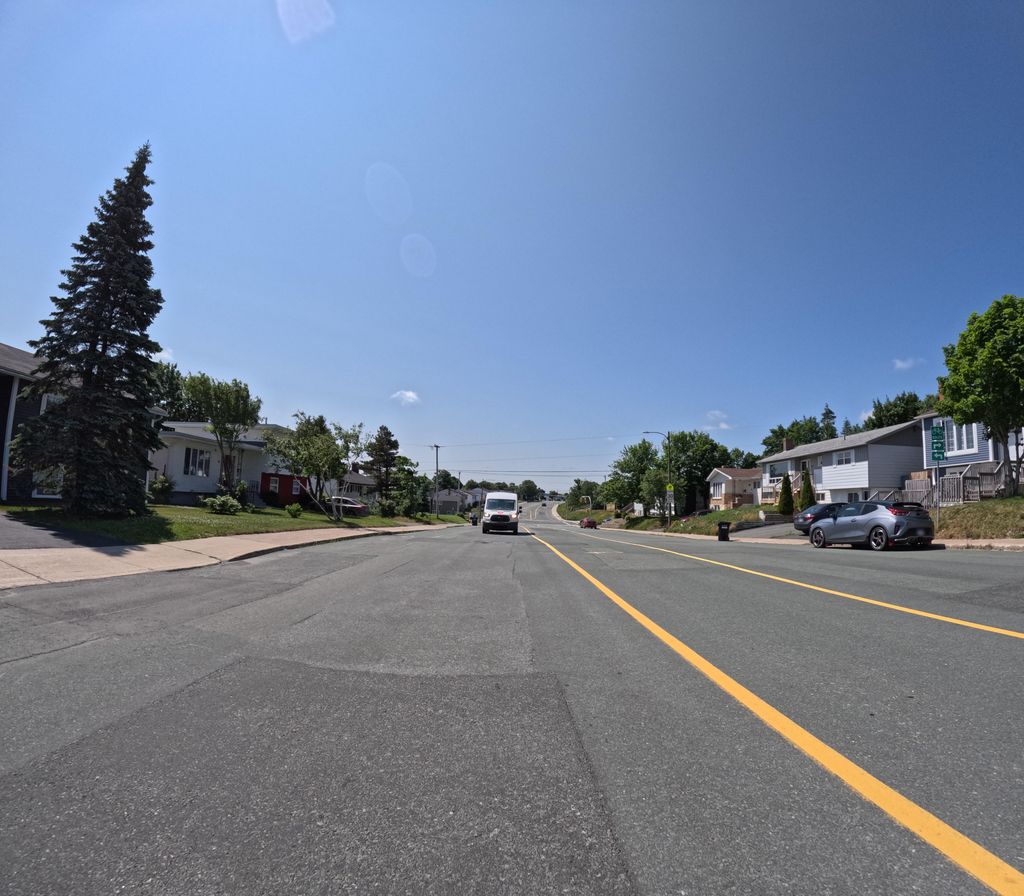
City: st_johns